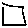
Label: square